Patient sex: M
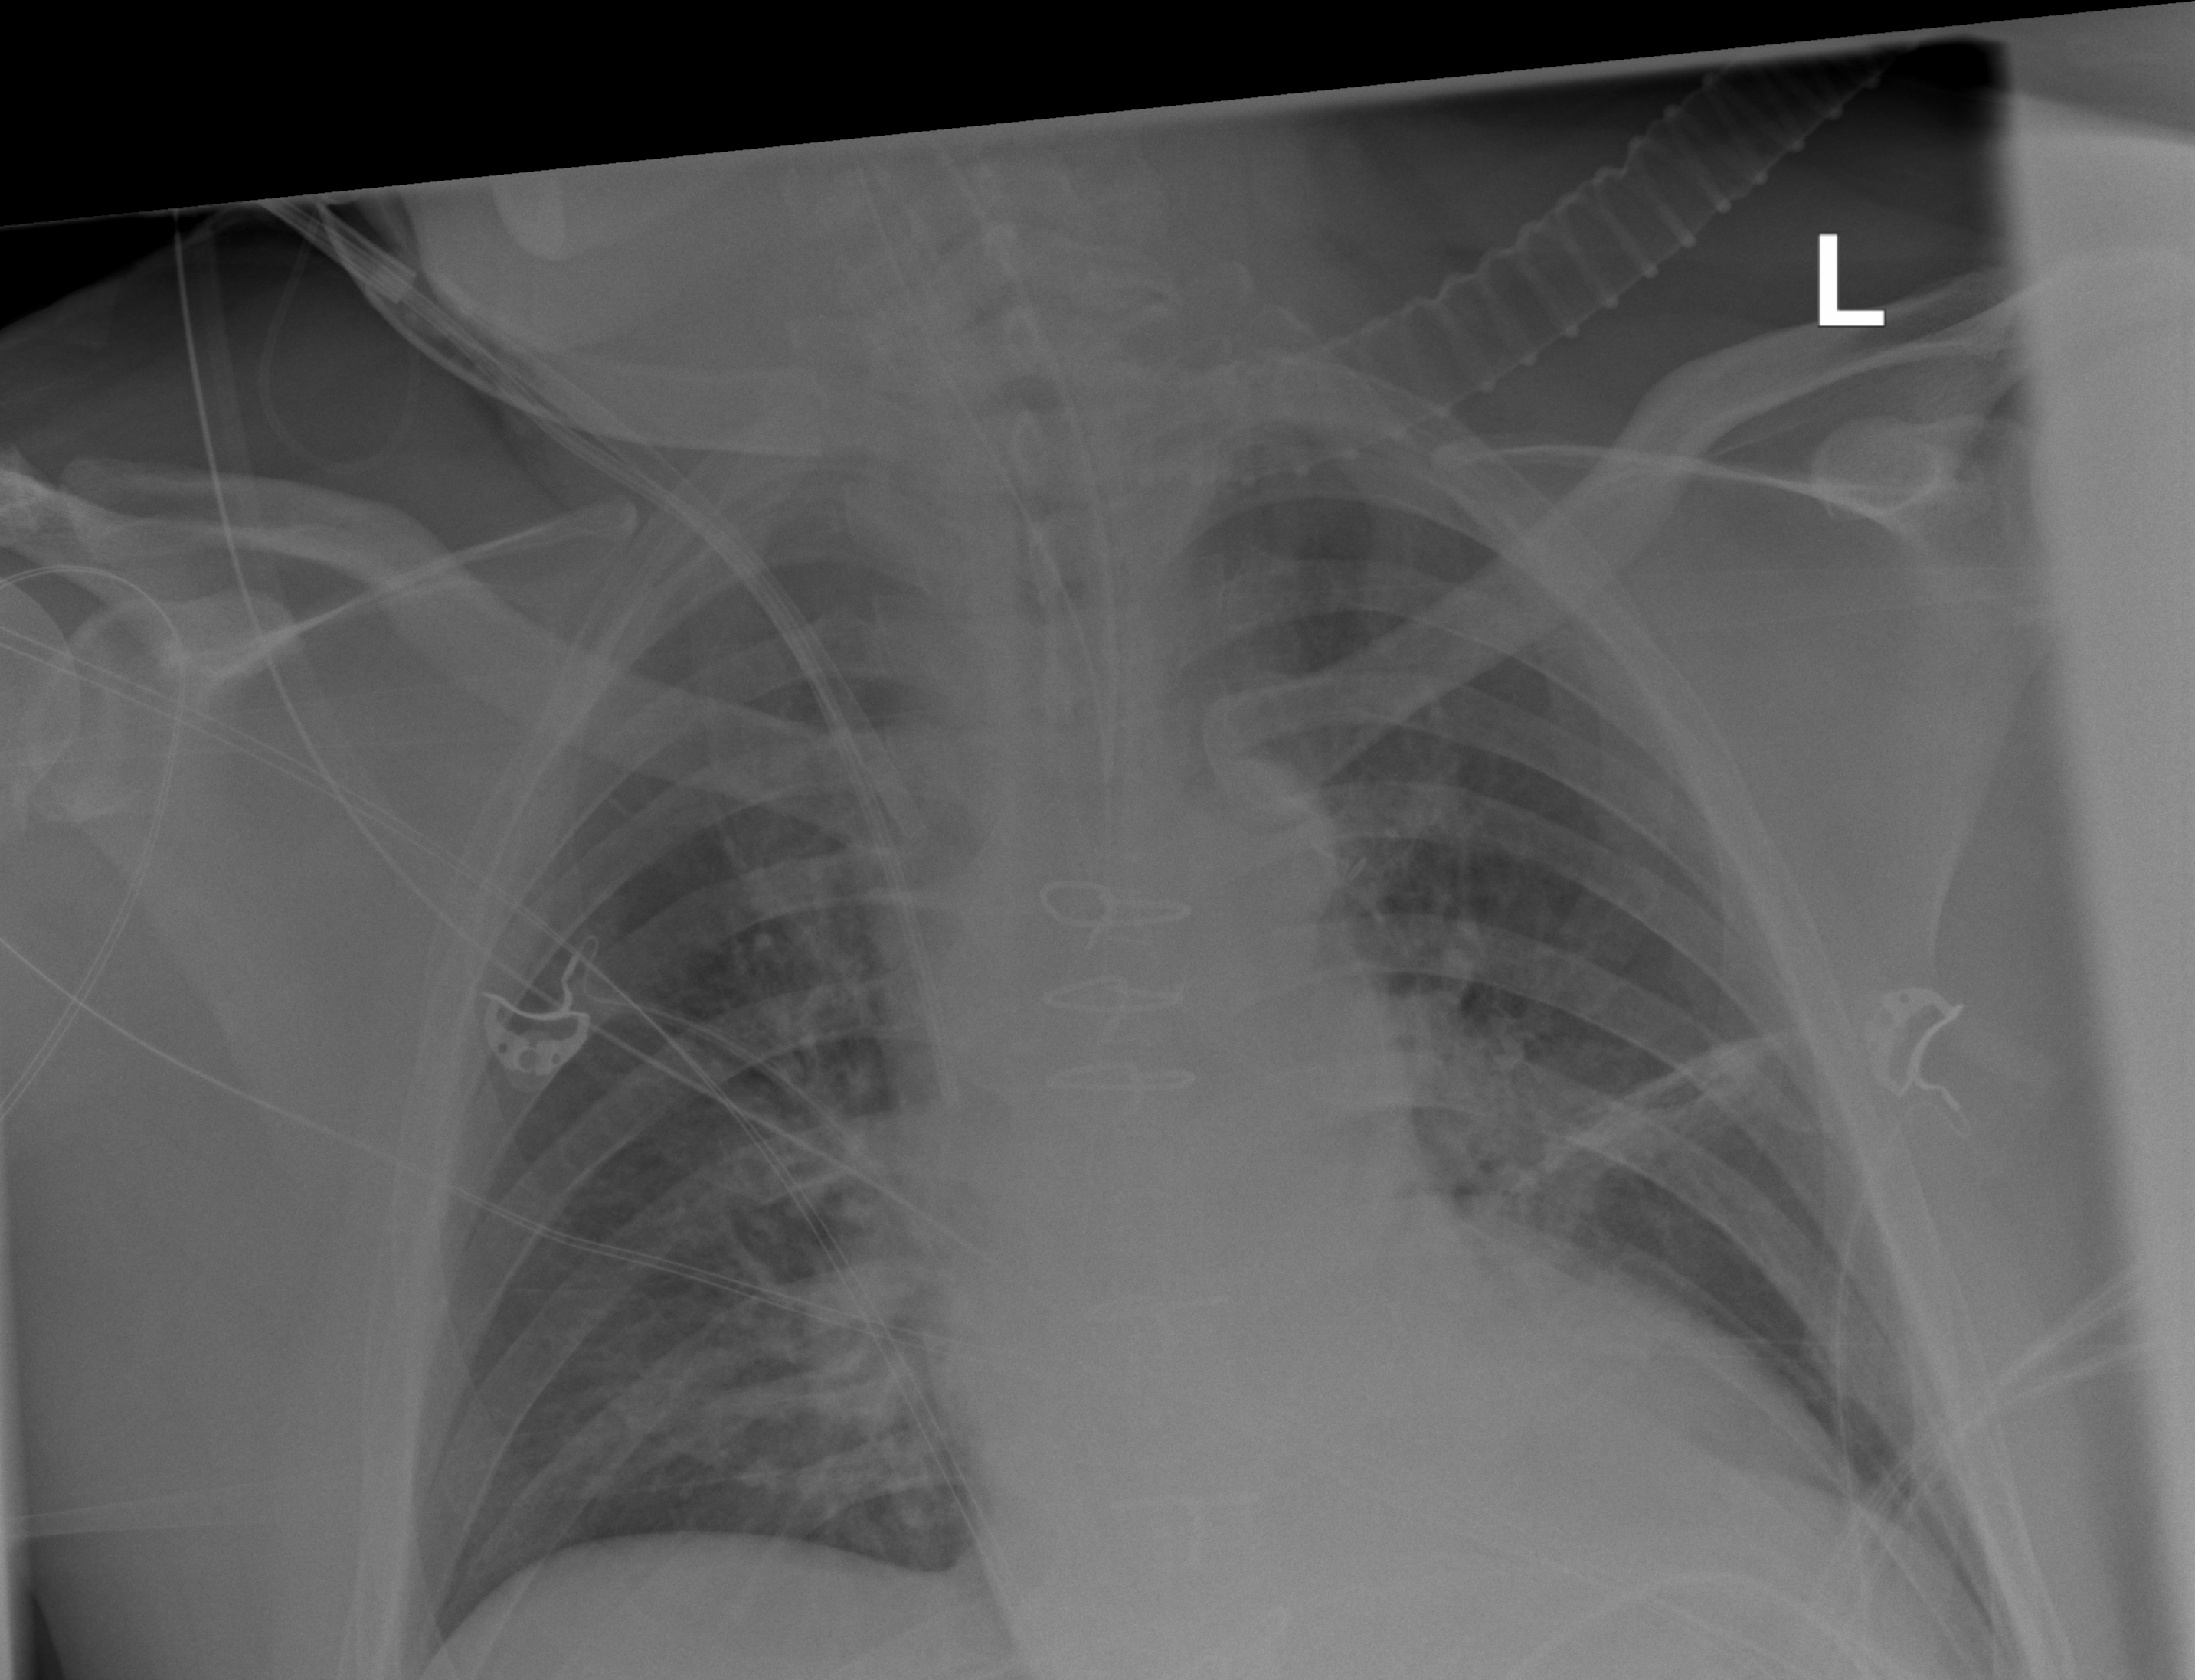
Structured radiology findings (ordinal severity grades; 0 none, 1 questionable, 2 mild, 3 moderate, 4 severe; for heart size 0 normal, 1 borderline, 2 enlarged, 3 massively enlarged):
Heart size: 1
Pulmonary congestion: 2
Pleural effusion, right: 0
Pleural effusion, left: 0
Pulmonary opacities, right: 2
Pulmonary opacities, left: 2
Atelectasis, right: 2
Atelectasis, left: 2